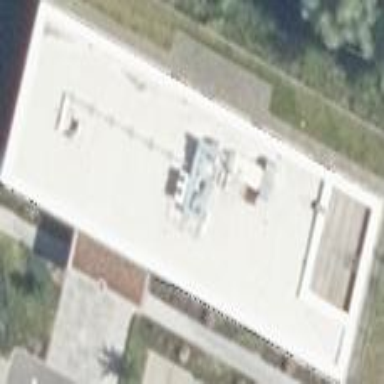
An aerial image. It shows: Office building.